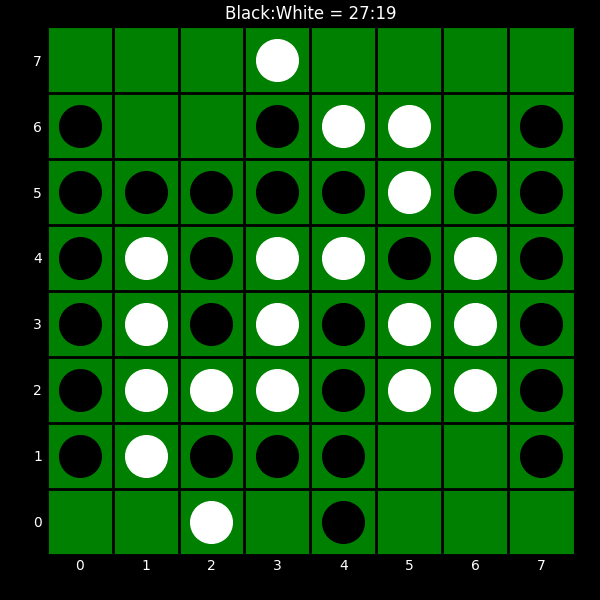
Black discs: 27
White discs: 19